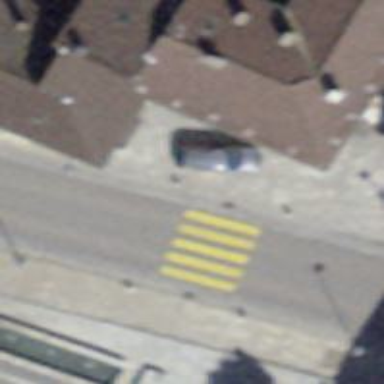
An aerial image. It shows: Uncontrolled road crossing with markings.